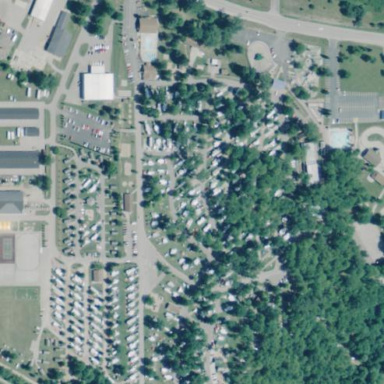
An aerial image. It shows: Campsite designated for tourism.